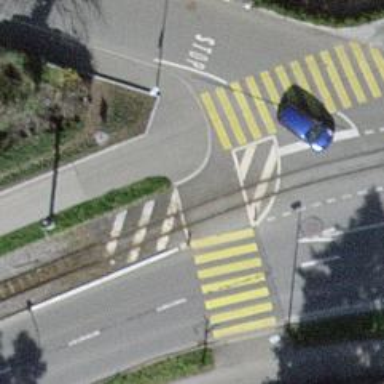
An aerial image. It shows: Crossing for the railway.